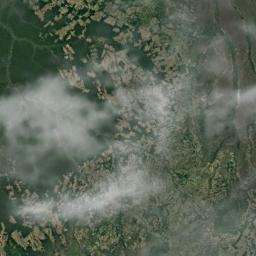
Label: cloud